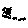
Label: smiley face